【题型】证明题　【知识点】立体几何　【难度】easy
如图，某组合体是由正方体$ABCD-A_1B_1C_1D_1$与正四棱锥$P-A_1B_1C_1D_1$组成，且$PA_1=\dfrac{\sqrt{3}}{2}AB$.

\noindent (1)若该组合体的表面积为$36\left(5+\sqrt{2}\right)$，求其体积；

\noindent (2)证明：$A_1B \parallel$平面$D_1AC$
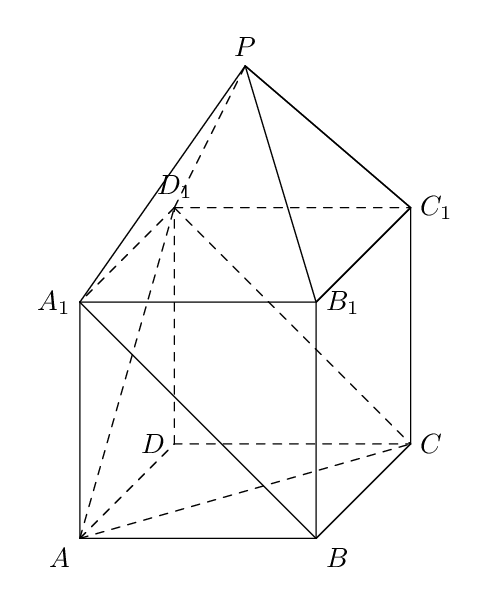
【解答】
\noindent 【答案】(1)$252$

\noindent (2)证明见解析

\vspace{5pt}
\noindent 【分析】(1)连接$A_1C_1$、$B_1D_1$交于点$O$，连接$PO$，可知$PO \perp$平面$A_1B_1C_1D_1$，设$AB=2a$，则$PA_1=\sqrt{3}a$，取$B_1C_1$的中点$E$，连接$PE$，计算出$PO$、$PE$，利用棱柱和锥体的表面积公式可求得$a$的值，再利用锥体和柱体的体积公式可求得结果；

\noindent (2)利用线面平行的判断定理，即可证明.

\vspace{5pt}
\noindent 【详解】(1)连接$A_1C_1$、$B_1D_1$交于点$O$，连接$PO$，由正棱锥的性质可知$PO \perp$平面$A_1B_1C_1D_1$，

\noindent 设$AB=2a$，则$PA_1=\sqrt{3}a$，$A_1O=\dfrac{1}{2}A_1C_1=\sqrt{2}a$，$\therefore PO=\sqrt{PA_1^2-A_1O^2}=a$，

\noindent 取$B_1C_1$的中点$E$，连接$PE$，则$PE \perp B_1C_1$，且$PE=\sqrt{PB_1^2-B_1E^2}=\sqrt{2}a$，

\noindent 所以，几何体的表面积为
\[
5\times 4a^2 + 4\times \dfrac{1}{2}\times 2a\times \sqrt{2}a = (20+4\sqrt{2})a^2 = 36(5+\sqrt{2}),
\]

\noindent 可得$a=3$，

\noindent 所以，该几何体的体积为
\[
(2a)^3 + \dfrac{1}{3}\times 4a^2\times a = 8\times 27 + \dfrac{4}{3}\times 3^3 = 252.
\]

\noindent (2)证明：因为$BC \parallel A_1D_1$，且$BC = A_1D_1$，

\noindent 所以四边形$A_1BCD_1$是平行四边形，

\noindent 则$A_1B \parallel D_1C$，$A_1B \not\subset$平面$D_1AC$，$D_1C \subset$平面$D_1AC$，

\noindent 所以$A_1B \parallel$平面$D_1AC$
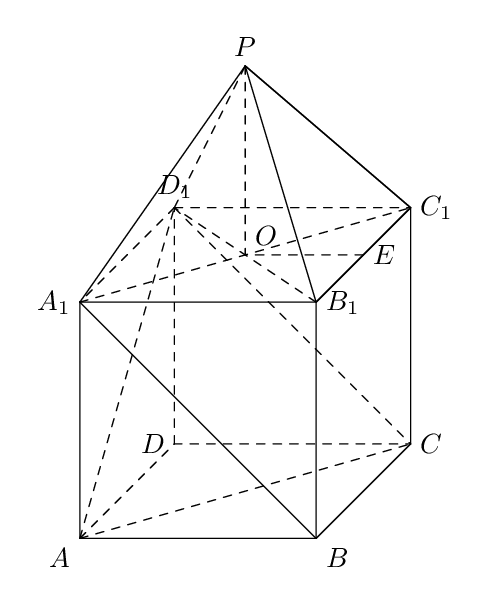